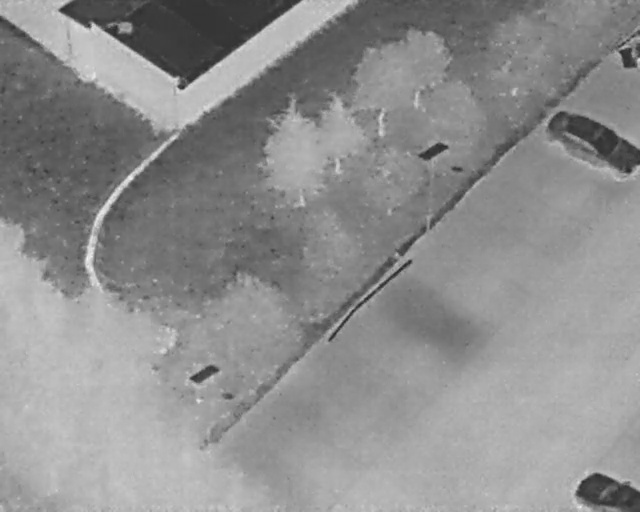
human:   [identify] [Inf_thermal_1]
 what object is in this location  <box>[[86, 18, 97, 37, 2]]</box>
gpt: <ref>1 large car at the top right</ref>

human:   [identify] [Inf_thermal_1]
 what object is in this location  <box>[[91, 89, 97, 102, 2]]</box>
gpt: <ref>1 medium car at the bottom right</ref>